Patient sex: F
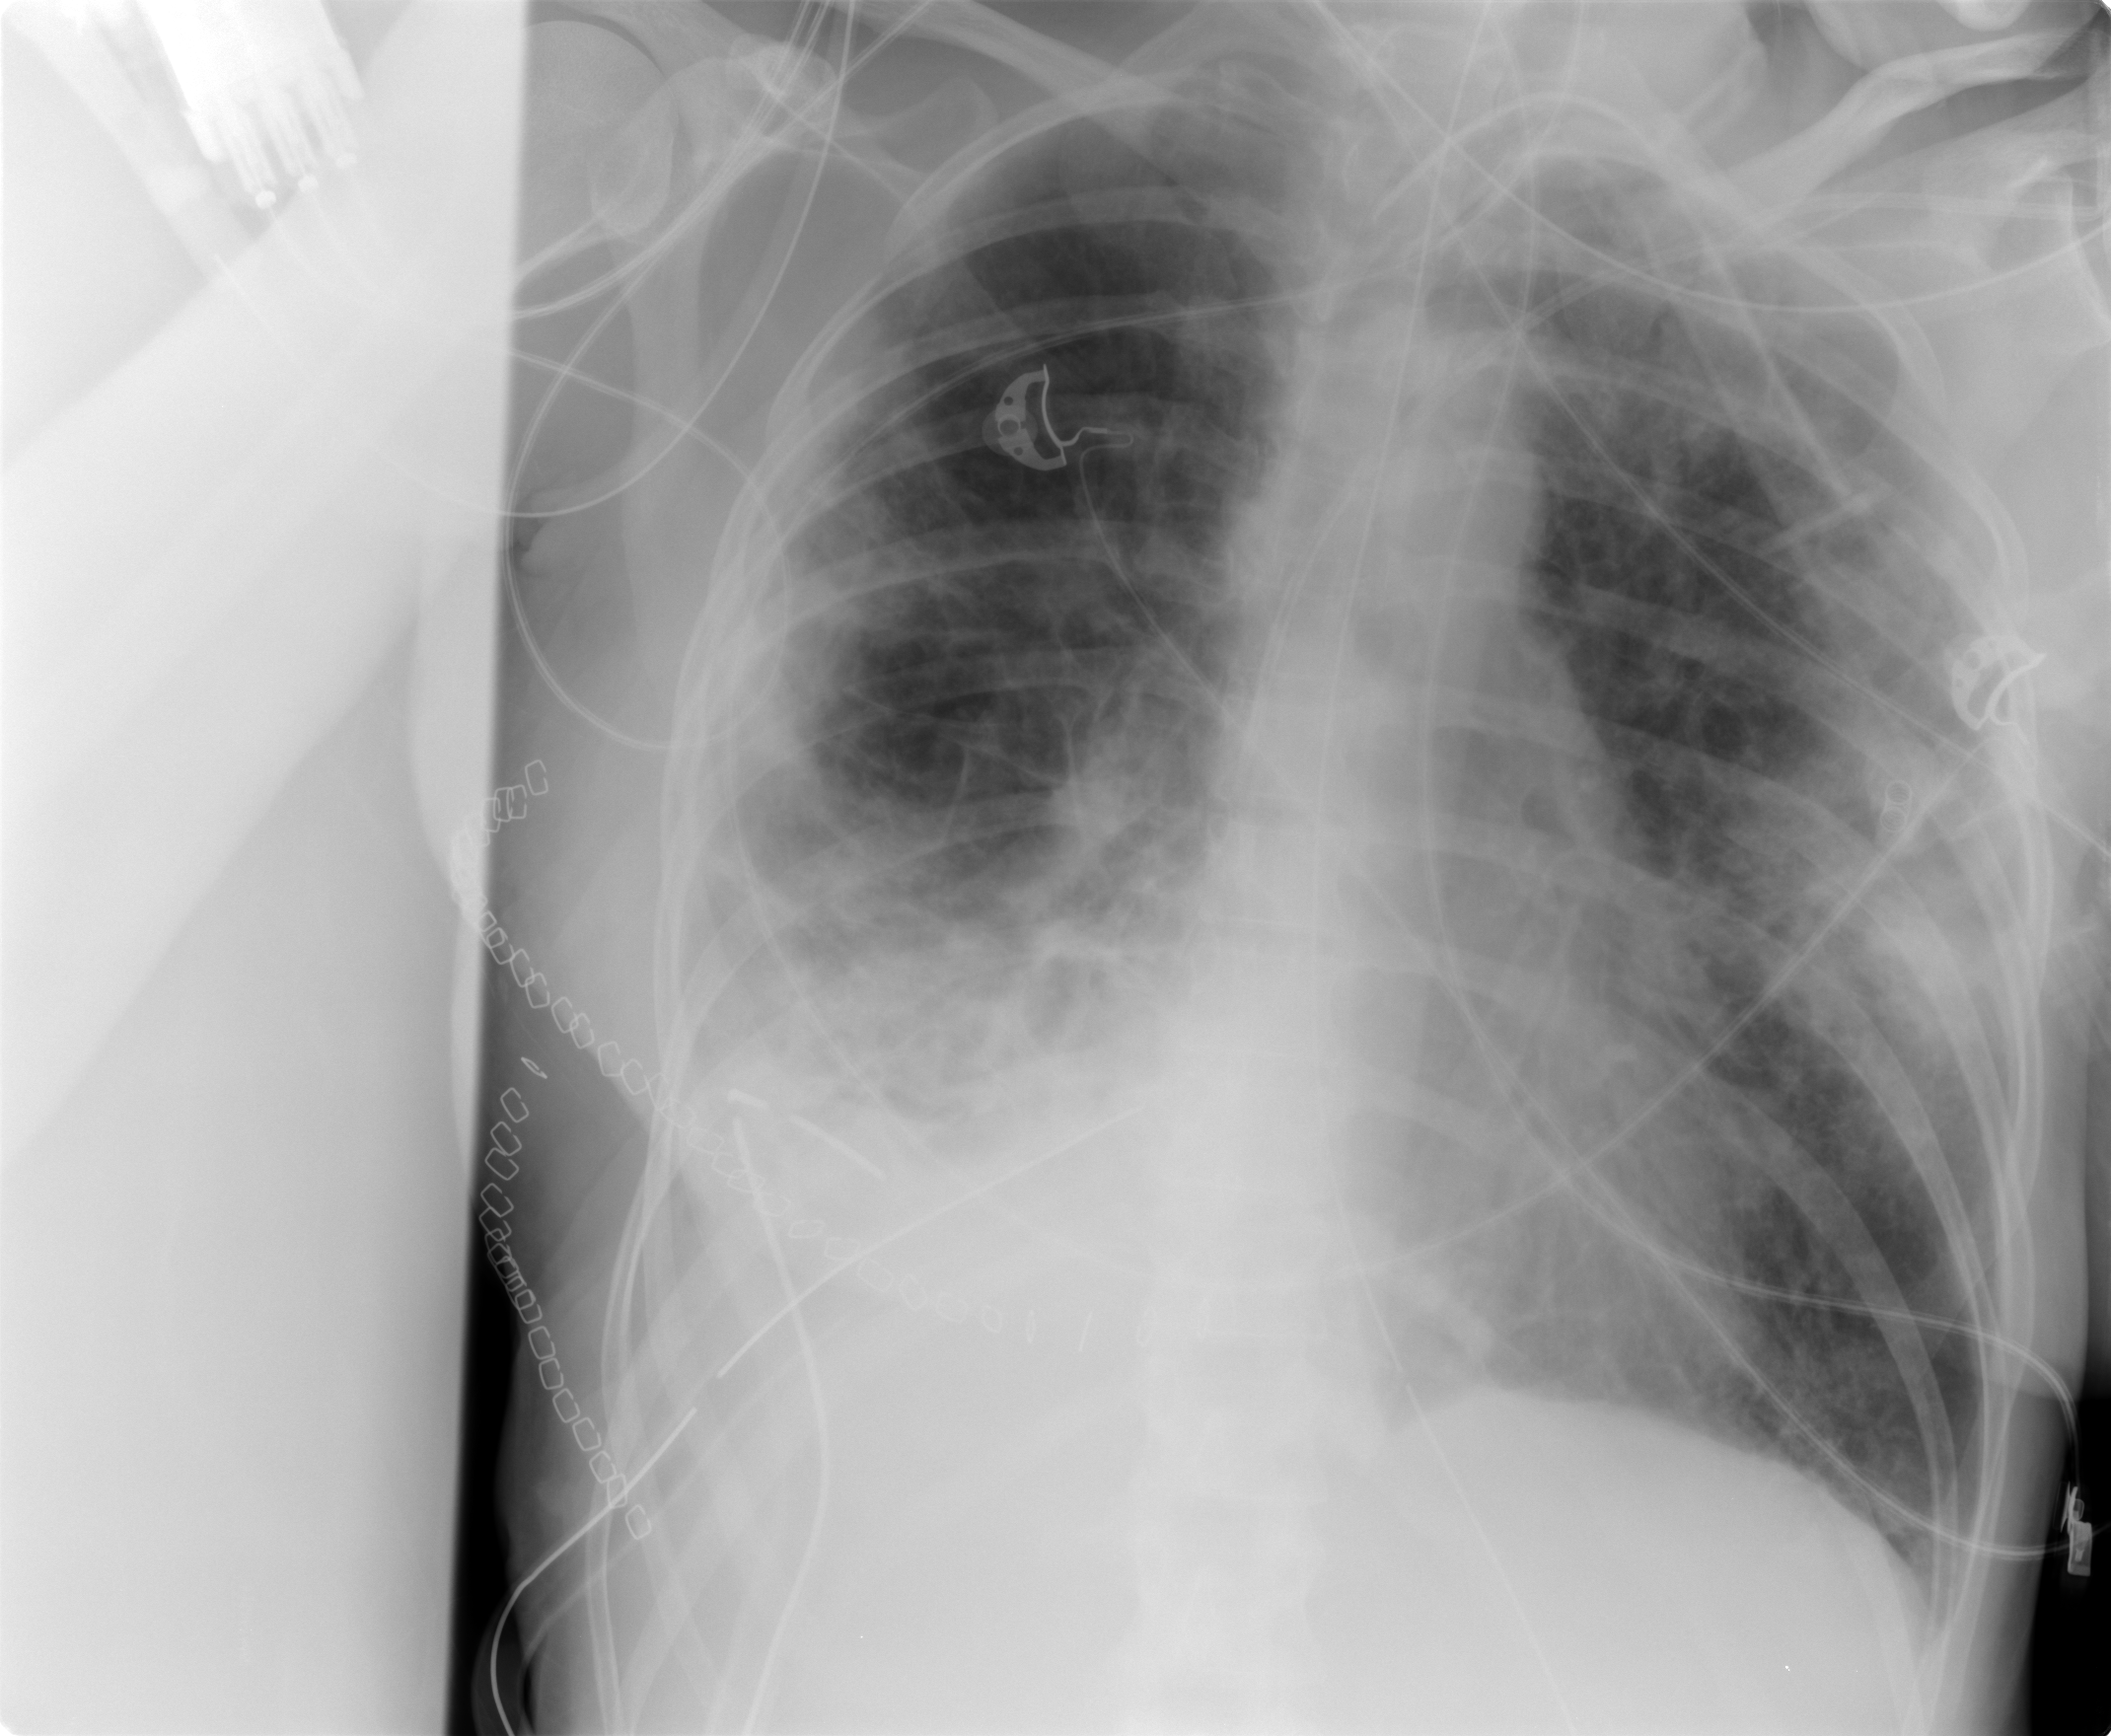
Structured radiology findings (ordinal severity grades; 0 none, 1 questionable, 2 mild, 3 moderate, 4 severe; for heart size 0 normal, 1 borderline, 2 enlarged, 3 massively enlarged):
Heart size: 0
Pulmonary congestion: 0
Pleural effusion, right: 3
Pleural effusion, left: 0
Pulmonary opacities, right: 4
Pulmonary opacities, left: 3
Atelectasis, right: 3
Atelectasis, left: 2